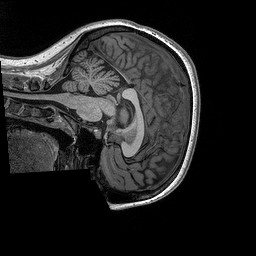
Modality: T1w
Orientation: sagittal
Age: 25
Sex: female
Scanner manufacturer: siemens
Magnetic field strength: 3 T
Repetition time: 2.3 s
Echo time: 0.00298 s